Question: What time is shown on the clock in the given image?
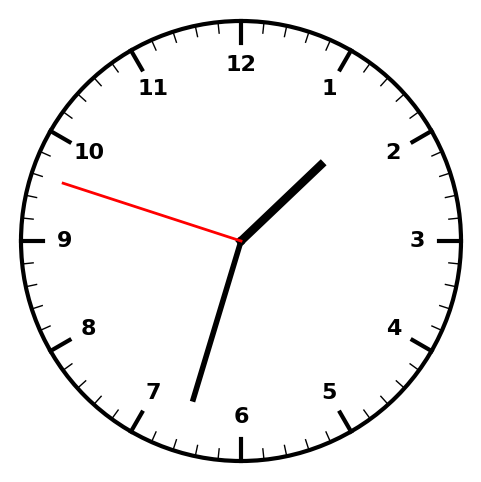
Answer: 01:32:48